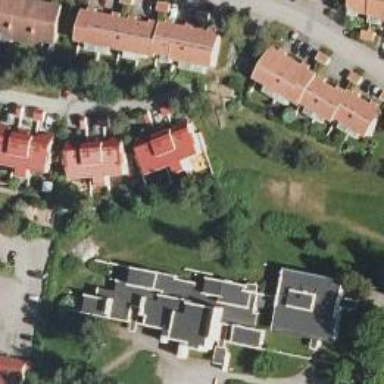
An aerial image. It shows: Charming neighbourhood.